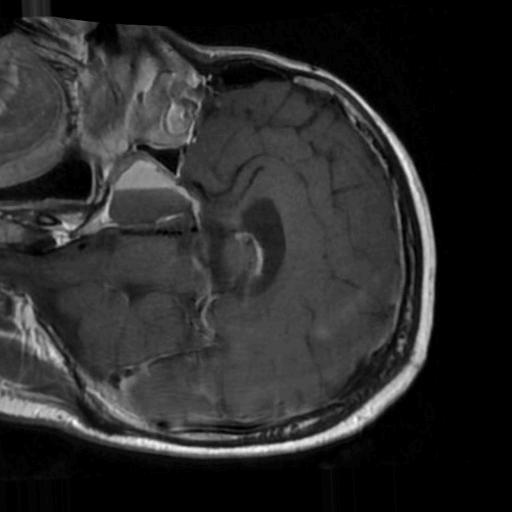
Label: brain_tumor